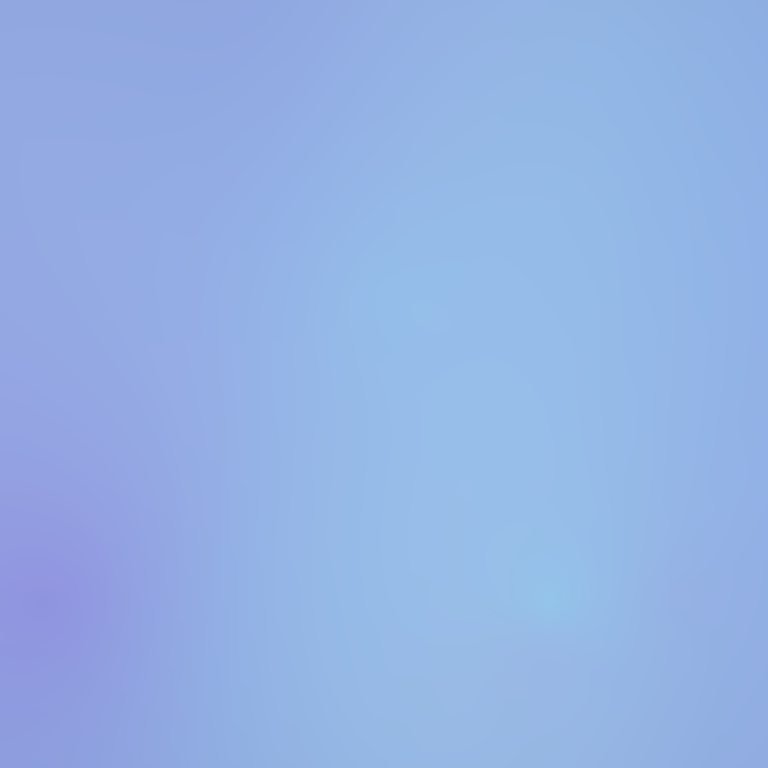
Abstract light effect, smooth gradient from soft blue to gentle purple, serene atmosphere, diffuse glow, no room, no furniture, no objects.